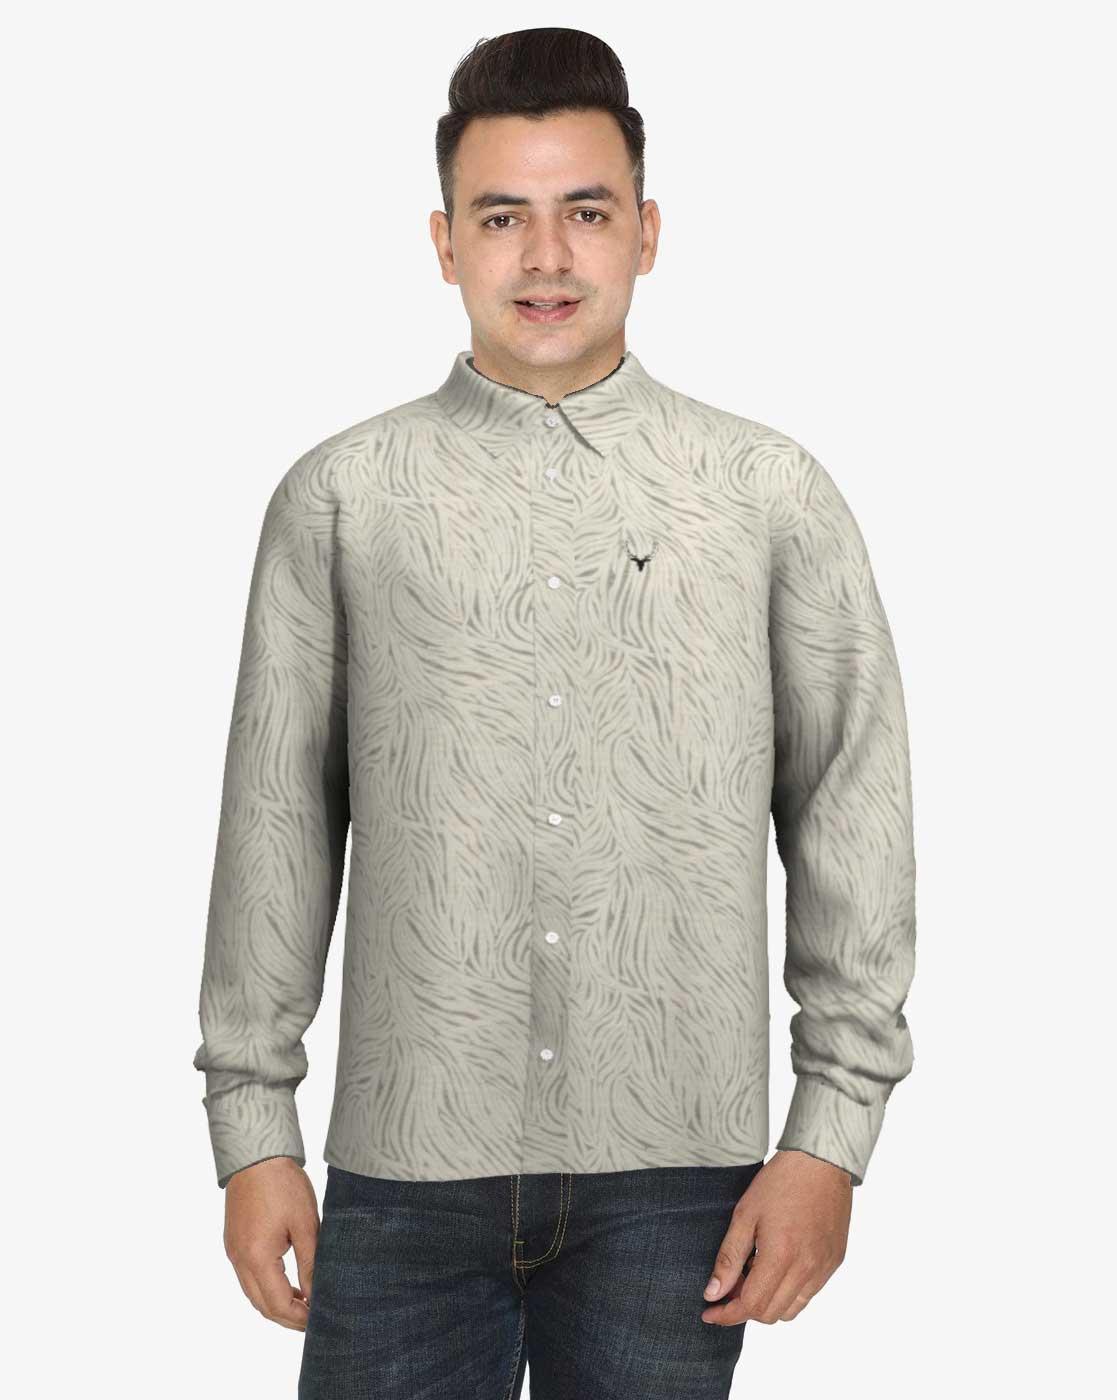
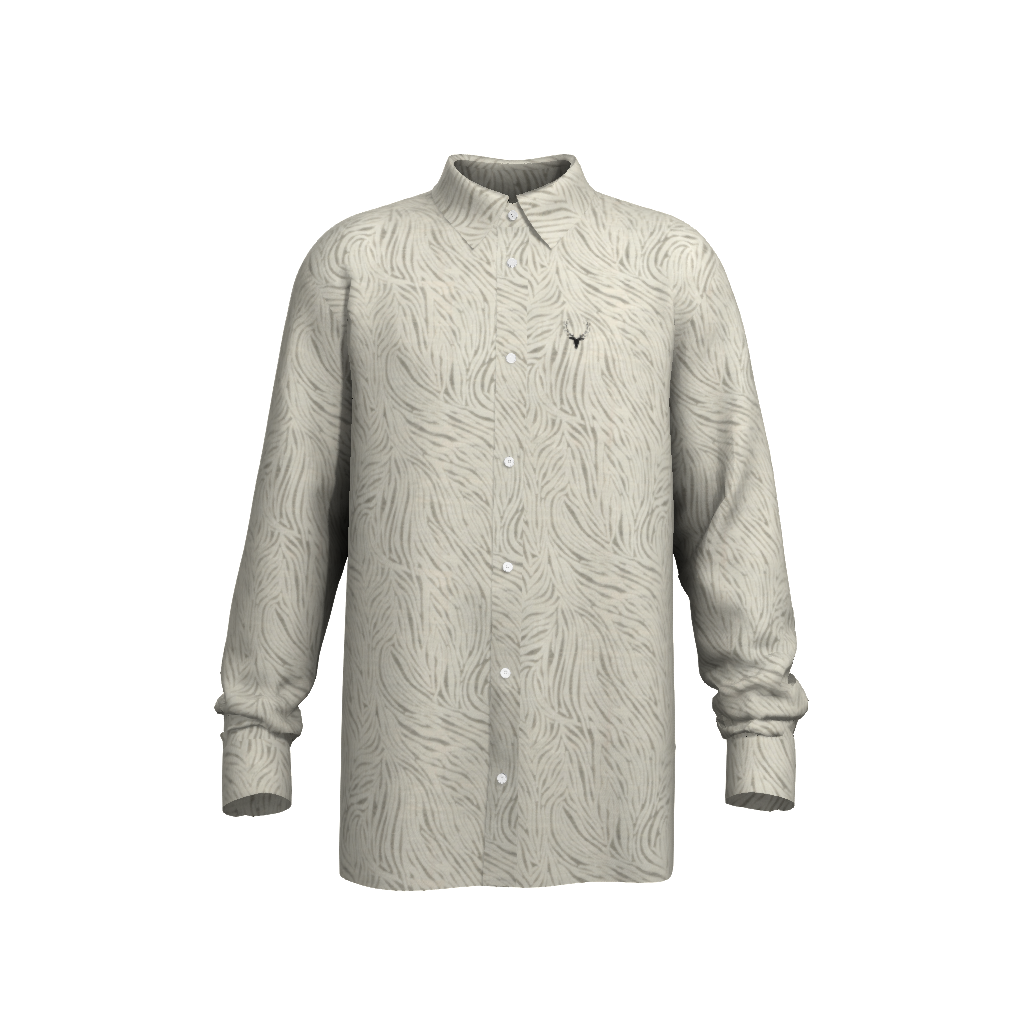
Clothing description: grey multi jacquard button up tee